Question: I need to make "ask for something" view controller in my iOS application.
This is storyboard. When I click start button (customised button), I need to go to "second one table view controller", select there an item and pass that data that I selected back to "hidden one view controller". Which segue should I use in storyboard, and how should I pass data in code?
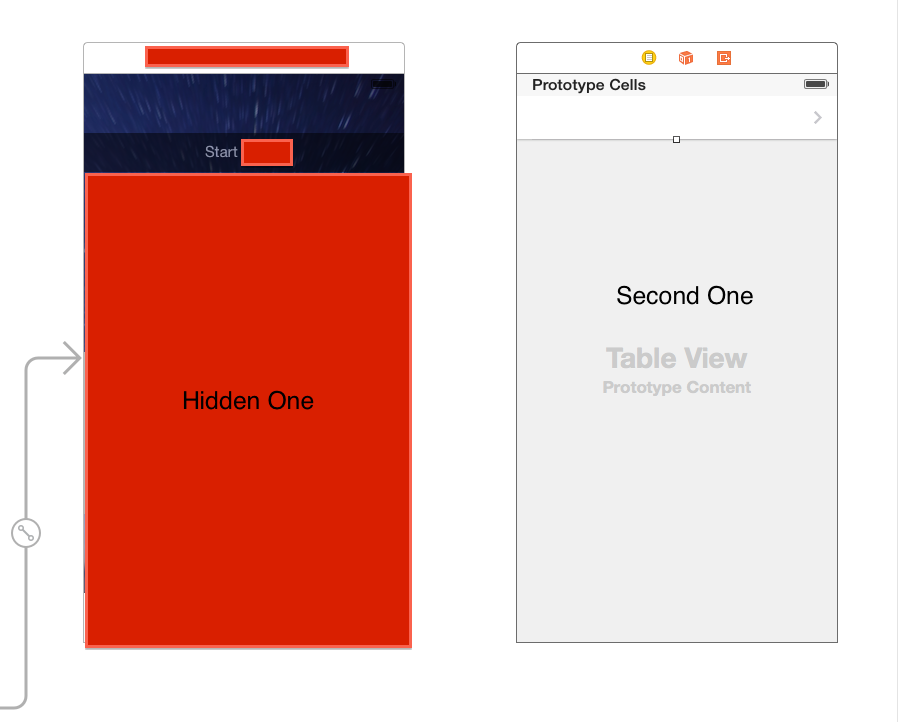
Answer: First of all you have to use a 'UINavigationController'.
Drag it from your Object library and drop it in your storyboard.
It should present a 'UINavigationController' and its rootViewController (a simple 'UIViewController'). Delete the rootViewController and use 'ctrl + drag' (as if you wanted to create a new segue) to make your controller the 'UINavigationController''s 'root view'.
You will have to do the same 'ctrl + drag' to create a new segue from your first controller to the second one. but this time select 'push' action segue.
If this is new for you, you should try this awesome course from Stanford:
<URL>
It covers everything you need to make your app on iOS. If you don't have time, at least watch the 11th lecture viedo '11. Table View and iPad'.